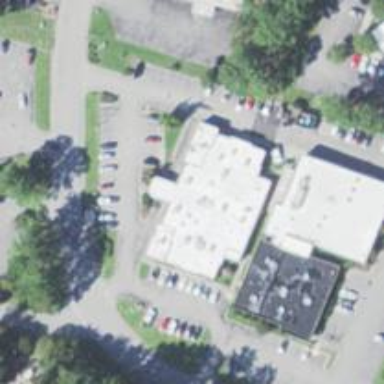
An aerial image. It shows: Clinic.